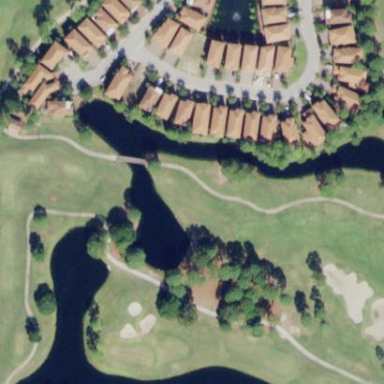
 identified as lateral water hazard in golf course."